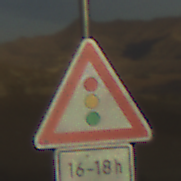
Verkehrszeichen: Lichtzeichenanlage
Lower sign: ZeitangabenOhneBeschraenkungAufWochentage1
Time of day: SunriseSunset
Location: Outdoor (Nature)
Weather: PartlyCloudy
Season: NotSpecified
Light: Natural